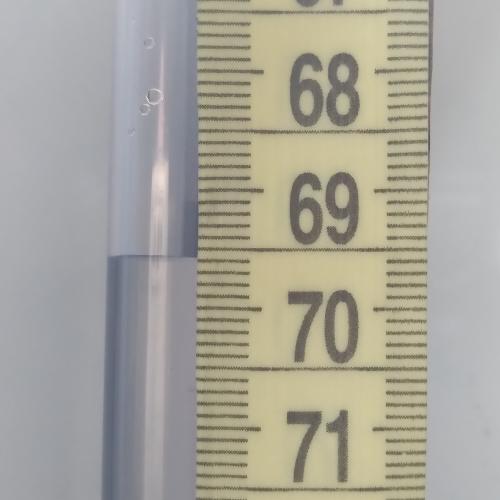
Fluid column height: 69.6 cm